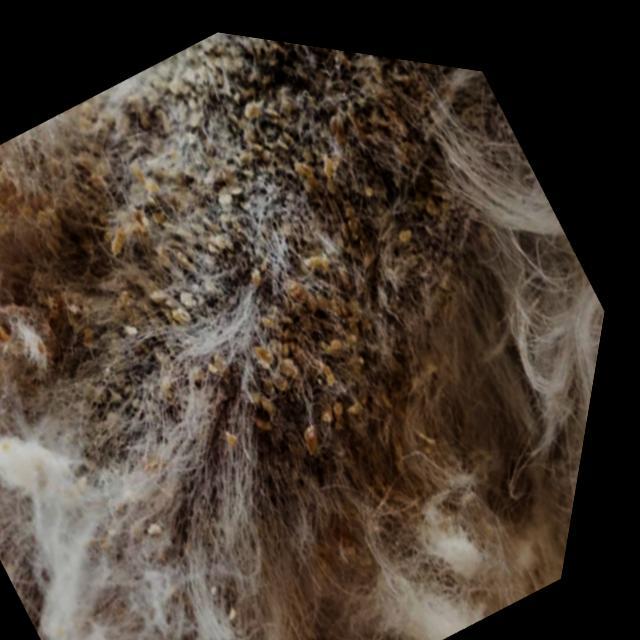
Canine fungal skin infection — characterized by alopecia, scaling, crusting, and circular lesions. Common agents include Malassezia and Candida species.